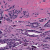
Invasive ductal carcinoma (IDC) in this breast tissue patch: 1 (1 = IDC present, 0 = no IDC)